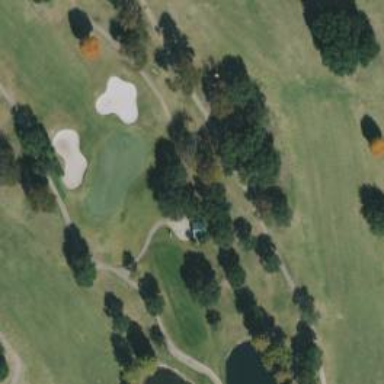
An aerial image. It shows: Path for both road and golf.